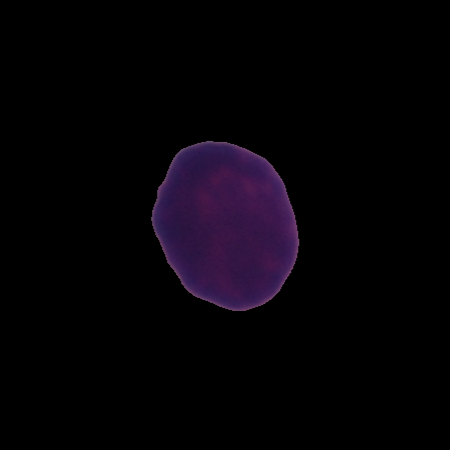
Label: healthy